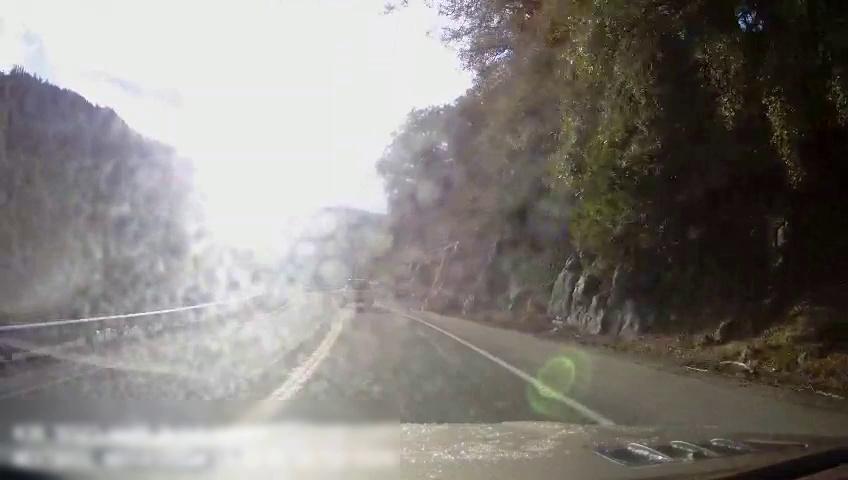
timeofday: Day
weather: Sunny
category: Drivable Space
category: Vehicles | Truck
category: Lanes | Current Lane
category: Lanes | Opposite Lane
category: Lanes | Opposite Lane
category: Lanes | Opposite Lane